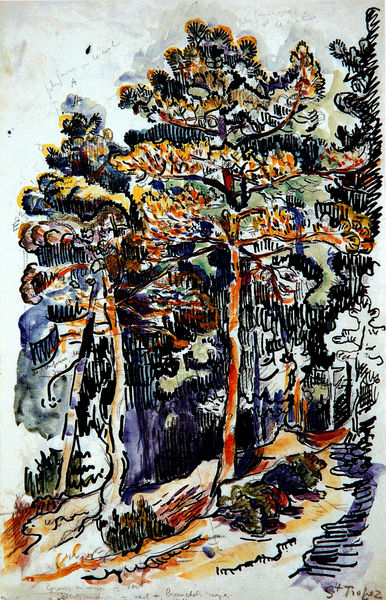
Titel: Saint-Tropez; Les pins dit aussi 'le Sentier de douane', Saint-Tropez; 'Die Pinien' oder auch 'Der Grenzweg' genannt
Künstler: Paul Signac
Institution: (Privatsammlung)
Schlagwörter: baum, berg, blau, blätter, feder, gemälde, hand, himmel, laub, schatten, weiß, wolken, aquarell, baumstämme, bäume, fluss, gelb, grün, landschaft, see, äste, braun, bunt, grau, holz, licht, orange, schwarz, skizze, strasse, zeichnung, gras, rot, weg, expressionismus, malerei, steine, signatur, ast, bach, baumstamm, erde, gräser, hügel, natur, stamm, zweige, busch, büsche, gebüsch, pfad, boden, blatt, krone, wald, japan, süden, moderne, abhang, abstrakt, berge, farben, fels, hang, modern, farbe, wasserfarbe, herbst, tannen, stämme, nadel, grass, tusche, expressionistisch, zweig, zypresse, konturen, koloriert, tanne, pinsel, tinte, kiefer, geäst, dickicht, nadelbäume, nadeln, nadelwald, signac, balu, pinie, gestrüpp, wipfel, waldweg, bau, handschrift, lasur, purpur, bewuchs, saint tropez, akazien, st. tropez, tropez, anhang, blu, grillig, fehlfarben, komplementär kontrast